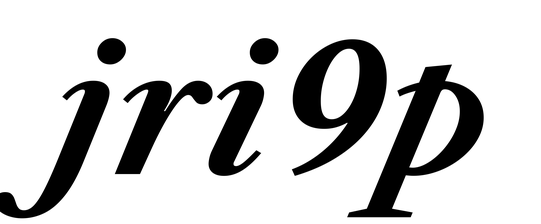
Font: LibreCaslonText-Italic_Bold_Italic